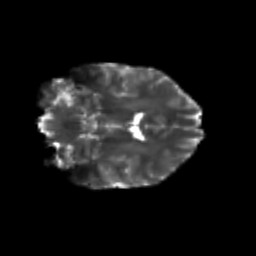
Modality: T2w
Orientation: coronal
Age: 24
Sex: female
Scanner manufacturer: siemens
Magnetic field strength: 3 T
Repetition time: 3.5 s
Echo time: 0.113 s